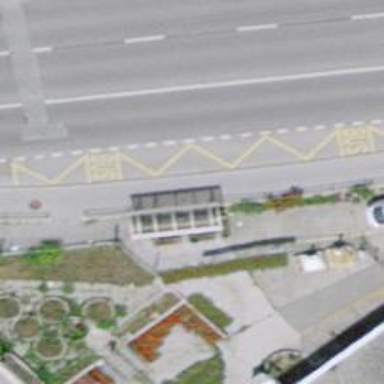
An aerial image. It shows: Bus stop with sheltered platform for public transport.